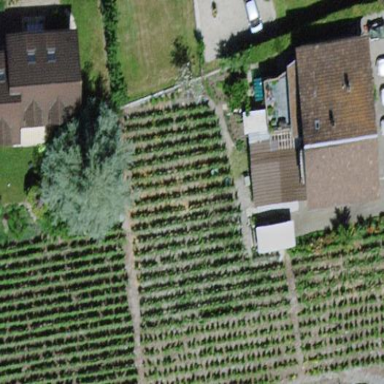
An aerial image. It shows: Vineyard with grape crops.